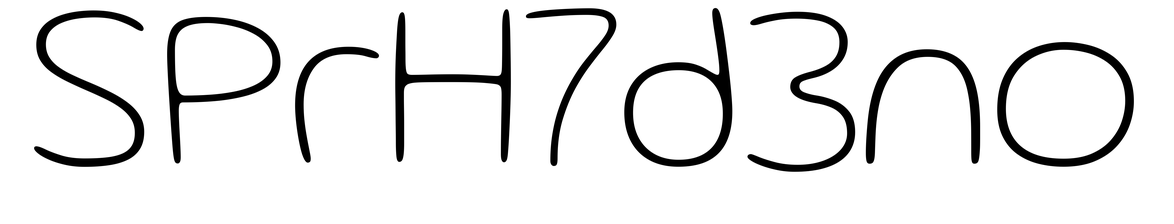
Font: Gluten_Thin